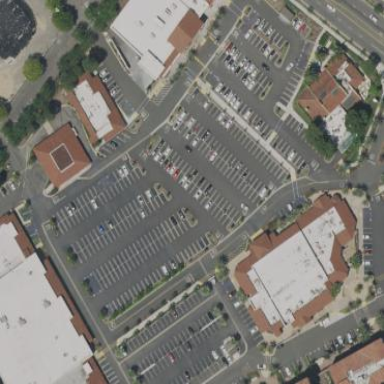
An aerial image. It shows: Retail area.